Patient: sex F, age 65
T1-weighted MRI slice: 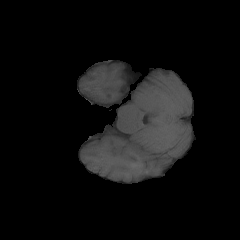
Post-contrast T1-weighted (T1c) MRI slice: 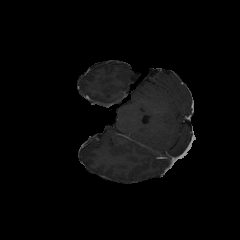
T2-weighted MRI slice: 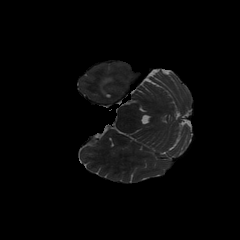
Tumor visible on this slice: yes
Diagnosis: Glioblastoma, IDH-wildtype
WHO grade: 4